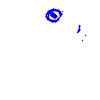
Particle: electron